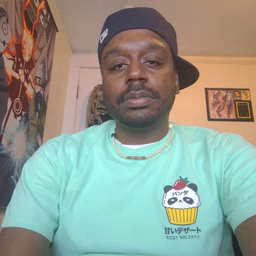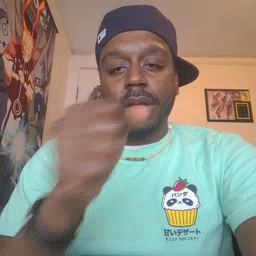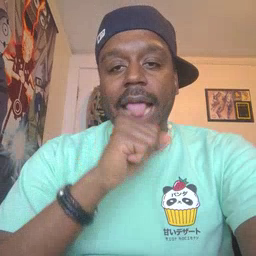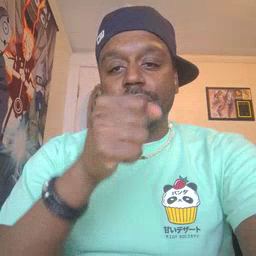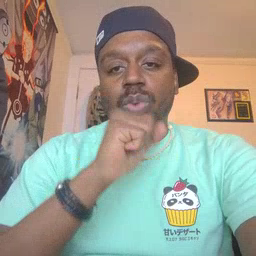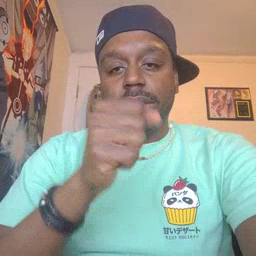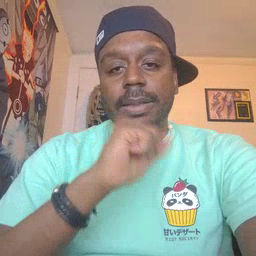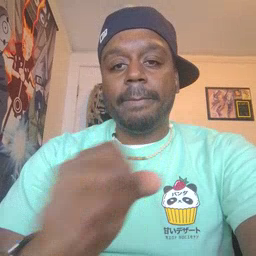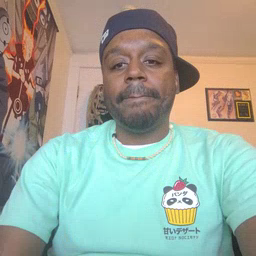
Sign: icecream